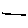
Label: line